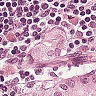
Metastatic tissue present: yes